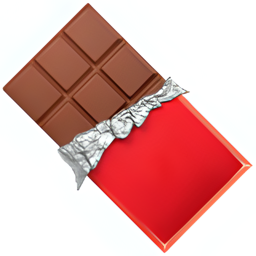
Name: chocolate bar
Emoji: 🍫
Group: Food & Drink
Sub-group: food-sweet